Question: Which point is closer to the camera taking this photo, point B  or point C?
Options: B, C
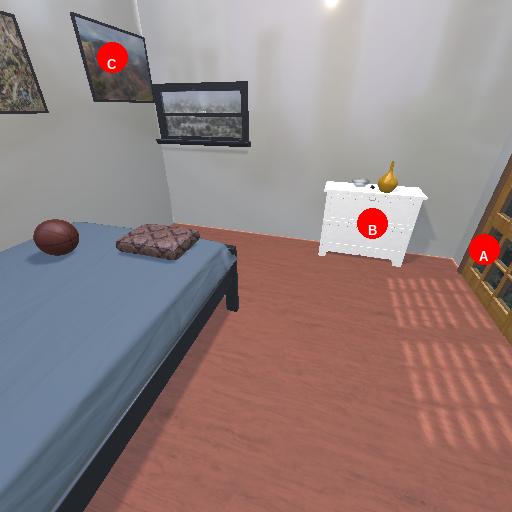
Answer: B